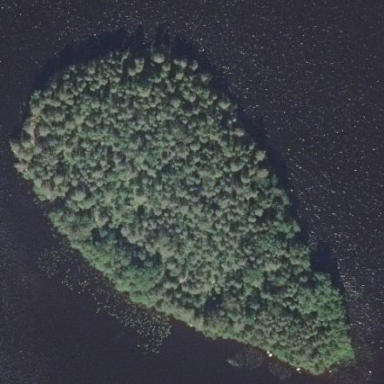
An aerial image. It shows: Islet surrounded by woodland.